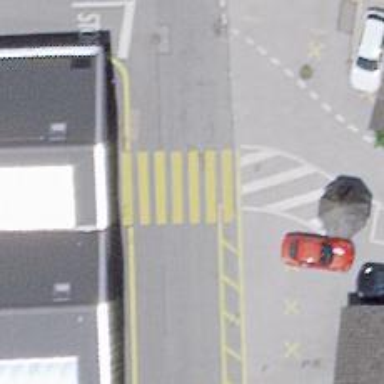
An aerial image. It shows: Marked crossing on footway.